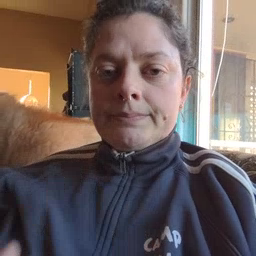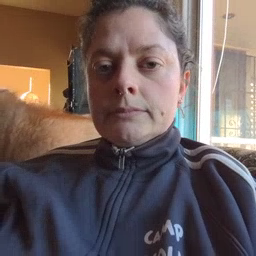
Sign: stuck